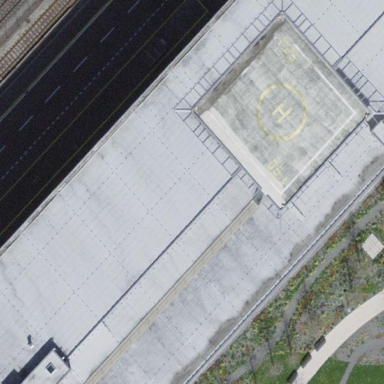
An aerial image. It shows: Multi-storey parking building with asphalt surface.